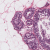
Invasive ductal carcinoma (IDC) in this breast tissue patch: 0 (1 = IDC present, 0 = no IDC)